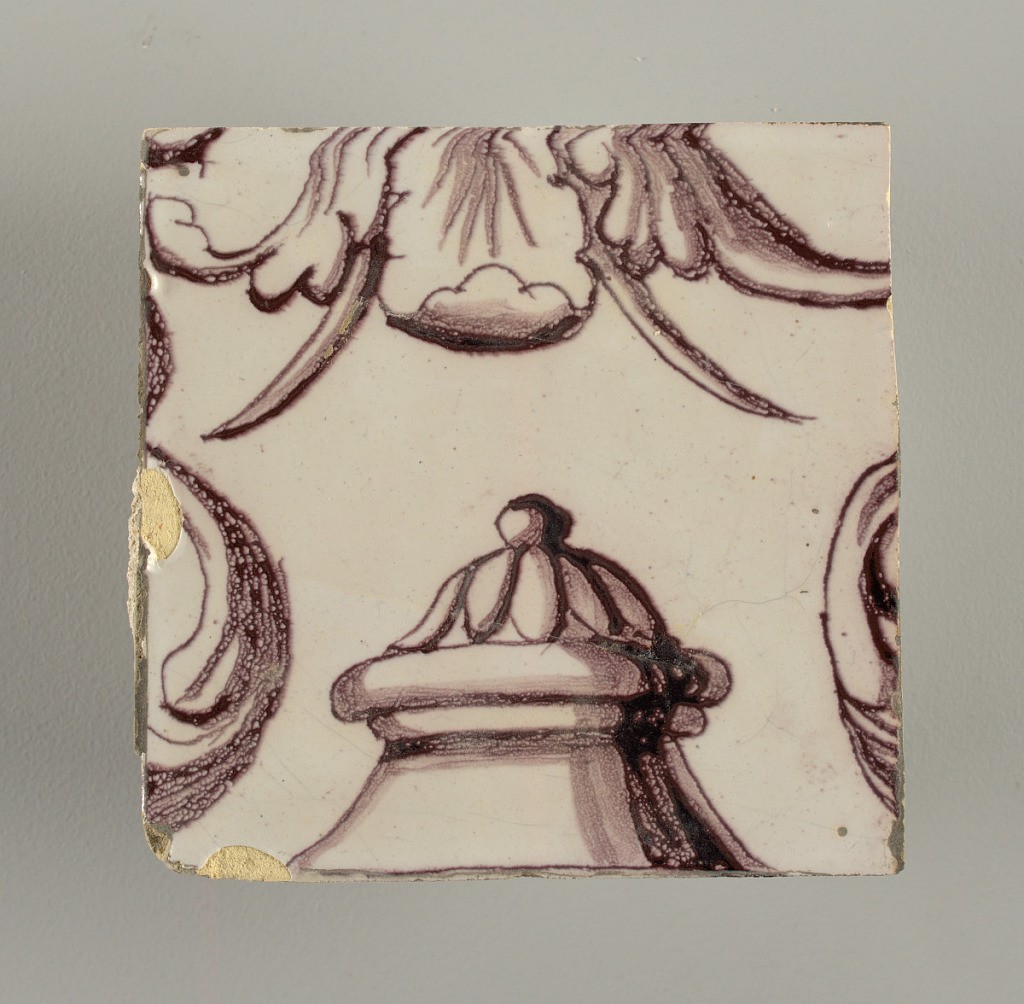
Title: Tile wall facing
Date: ca. 1725
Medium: Tin-glazed earthenware, underglaze
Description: Horizontal rectangle.  Thirty tiles wide and twenty-three tiles high with opening for fireplace eleven tiles wide and ten high.  Foliage arabesques disposed about three vertical axes from which are emphazised by urns at center and right, and at left by the figure of a standing woman carrying an infant on her arm and accompanied by two children.